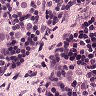
Metastatic tissue present: no